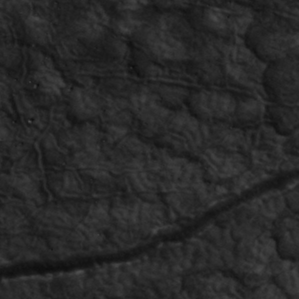
Label: non_frost